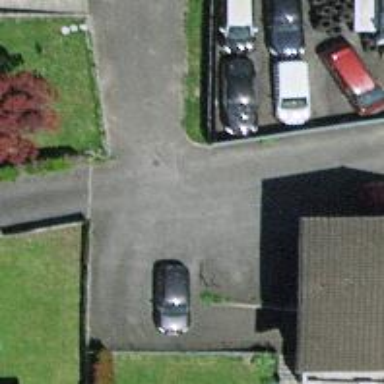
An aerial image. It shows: Living street.